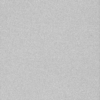
Label: dusty